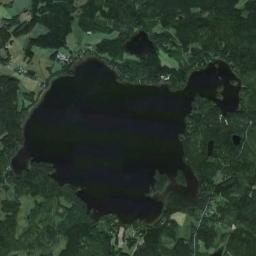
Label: lake